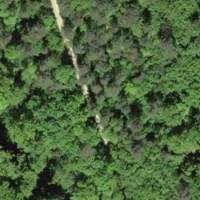
EUNIS habitat code: 41
Species observed at this site:
Hippocrepis emerus
Cardamine heptaphylla